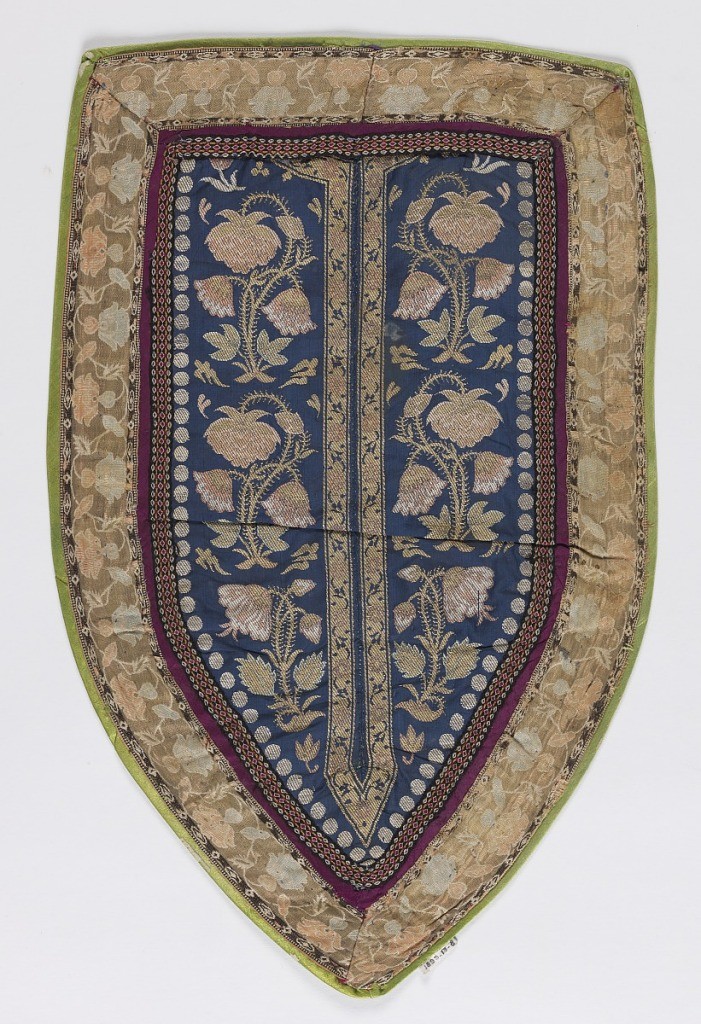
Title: Costume fragment
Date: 17th century
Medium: silk, metallic thread Technique: woven pieces stitched together
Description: Shaped piece made up of different fabrics. Principal piece was probably originally intended as neck opening for a robe.